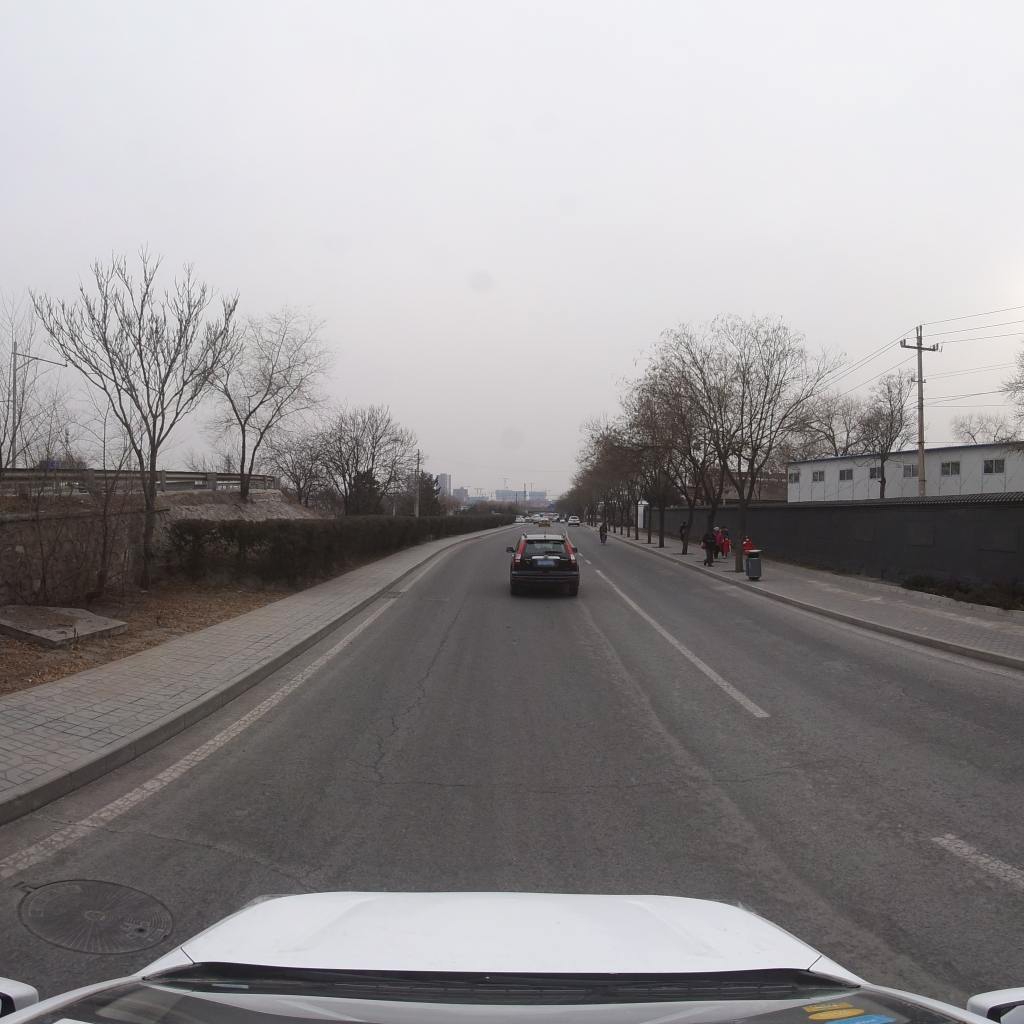
Region: Fengtai
Road damage annotations: transverse crack, transverse crack, longitudinal crack, manhole cover